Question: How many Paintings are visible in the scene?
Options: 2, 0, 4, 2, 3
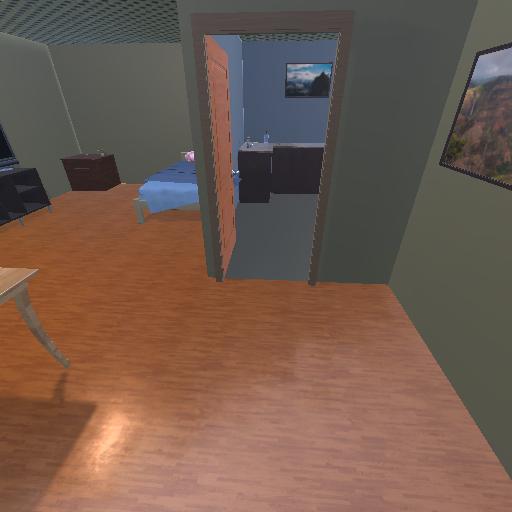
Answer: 2